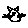
Label: cat